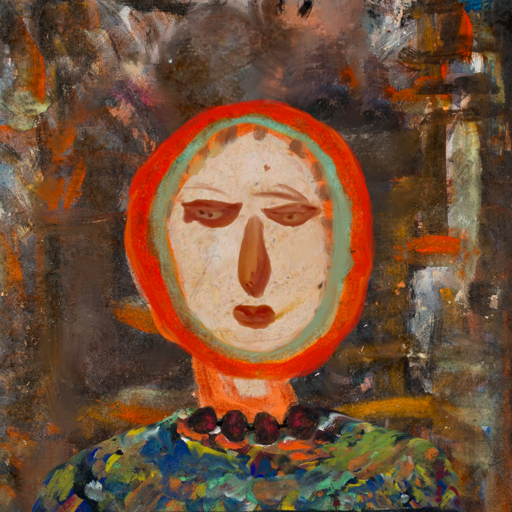
Background: GypsyQueen, Head And Neck Front: Rupkatha, Face Front: Pious_Lady, Bust: An_Impression, Hair Front: Sisters, Head Accessory: Blank, Second Necklace: Blank, Necklace: Mosgoul, Baby: Blank